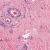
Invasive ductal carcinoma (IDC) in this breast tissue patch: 0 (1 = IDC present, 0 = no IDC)